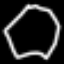
Label: octagon